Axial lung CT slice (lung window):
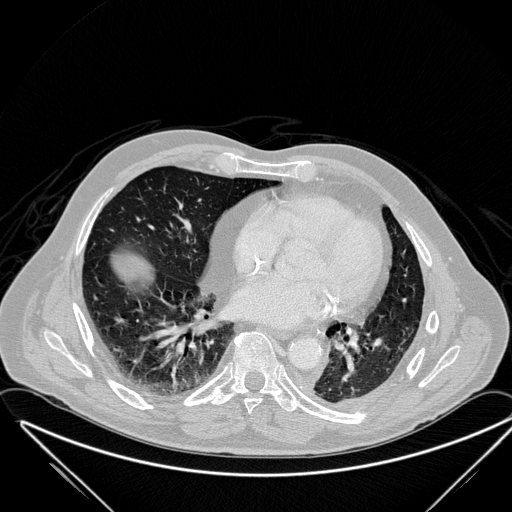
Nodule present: no